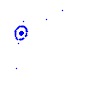
Particle: pion